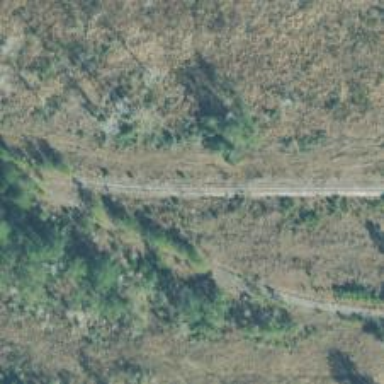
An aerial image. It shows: Disused railway spur service.